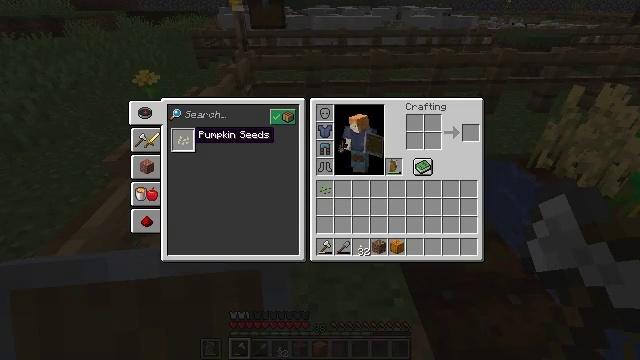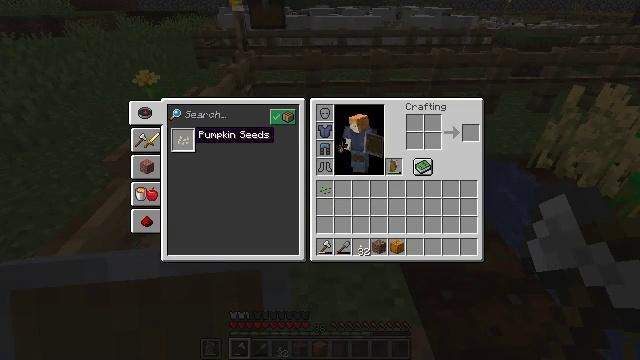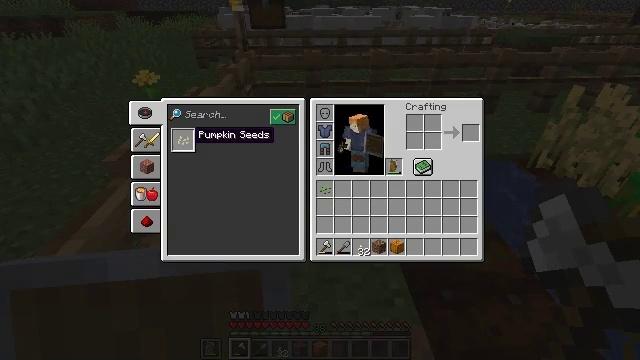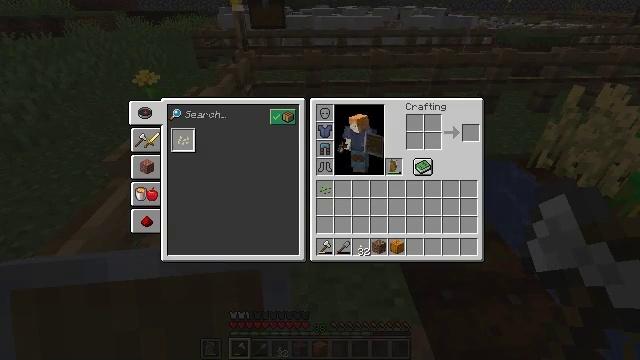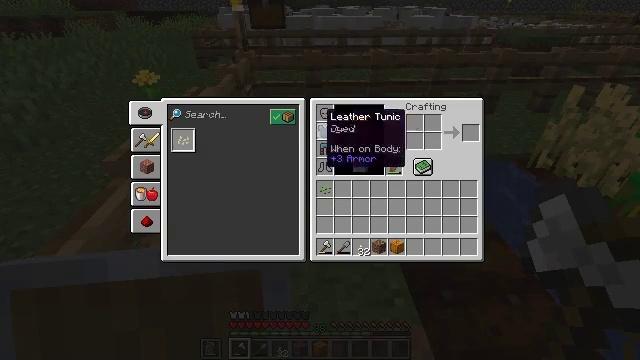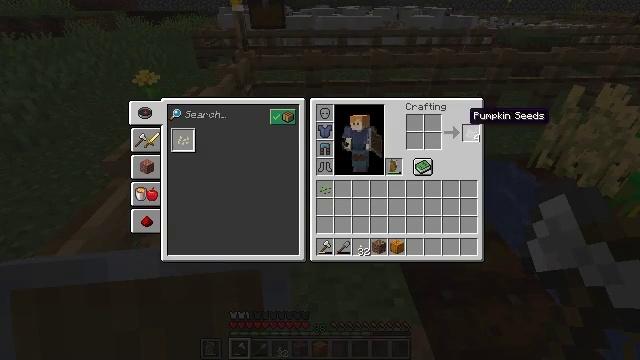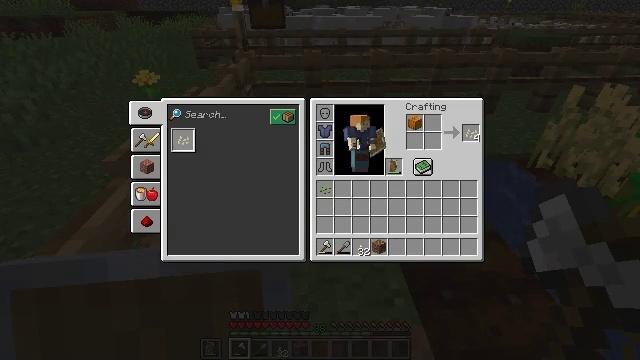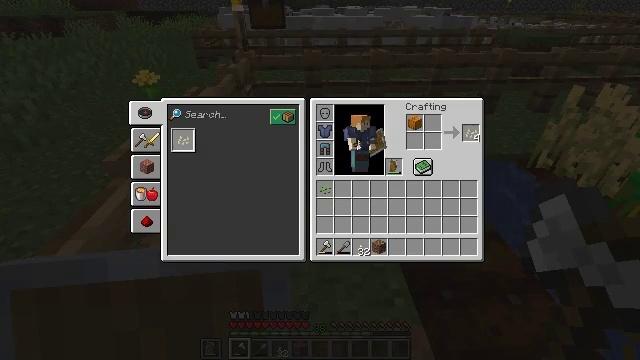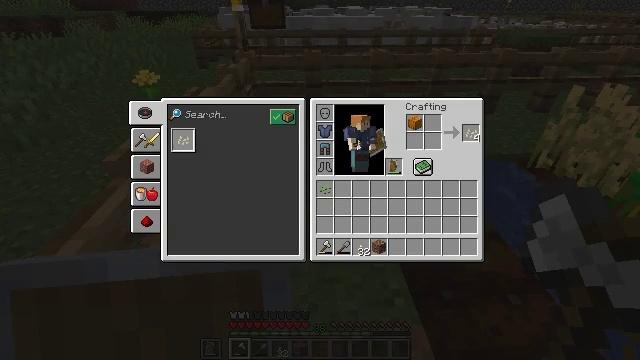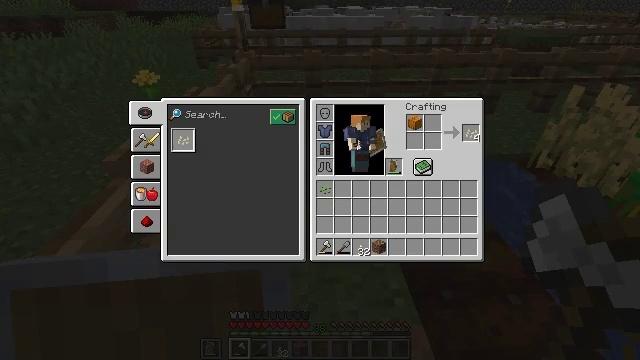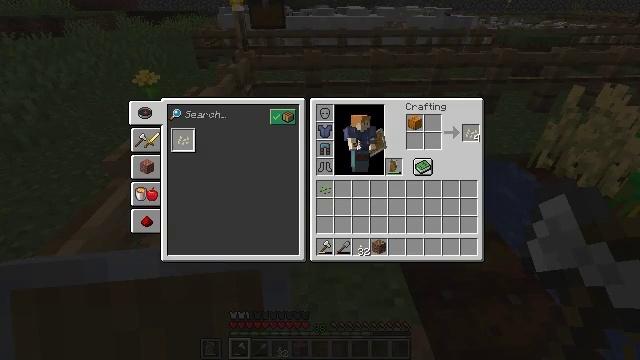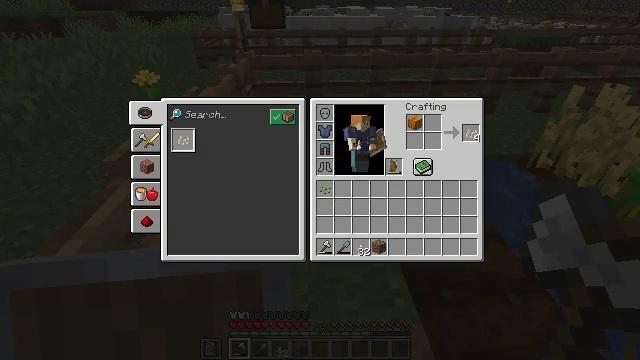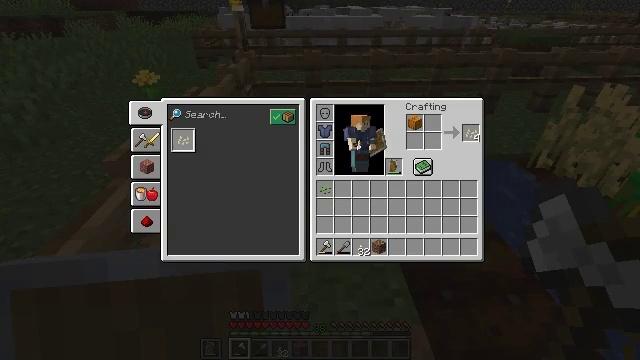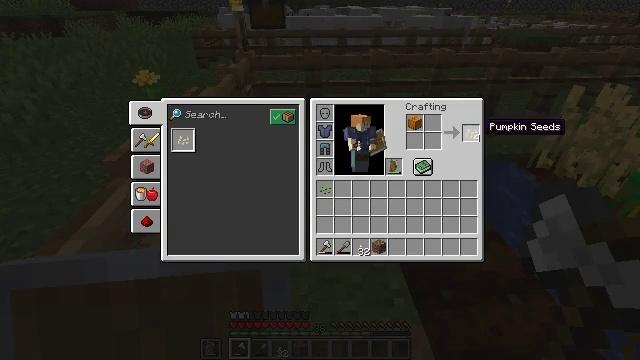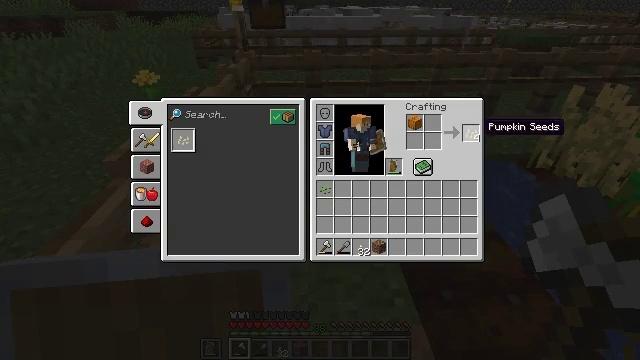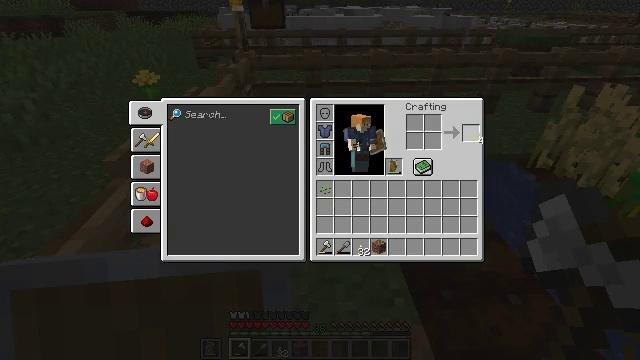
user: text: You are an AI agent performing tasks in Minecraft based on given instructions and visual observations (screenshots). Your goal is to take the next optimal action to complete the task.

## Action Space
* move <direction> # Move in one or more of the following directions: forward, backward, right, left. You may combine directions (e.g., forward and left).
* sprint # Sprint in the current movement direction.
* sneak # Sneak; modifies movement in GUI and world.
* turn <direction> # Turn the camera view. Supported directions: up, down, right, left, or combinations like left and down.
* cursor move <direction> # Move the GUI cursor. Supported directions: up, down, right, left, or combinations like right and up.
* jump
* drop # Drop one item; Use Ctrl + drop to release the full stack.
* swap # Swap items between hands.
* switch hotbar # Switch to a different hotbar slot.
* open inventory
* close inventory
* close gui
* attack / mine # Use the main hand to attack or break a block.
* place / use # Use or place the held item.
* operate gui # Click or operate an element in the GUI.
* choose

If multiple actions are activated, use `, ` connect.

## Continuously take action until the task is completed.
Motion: motion action
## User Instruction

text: Obtain pumpkin seeds from a pumpkin.
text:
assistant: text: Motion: operate gui
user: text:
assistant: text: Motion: operate gui
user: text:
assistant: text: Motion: cursor move right
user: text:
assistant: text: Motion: cursor move right and up
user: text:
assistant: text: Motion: cursor move right
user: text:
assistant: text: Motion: cursor move right
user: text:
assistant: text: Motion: no_op
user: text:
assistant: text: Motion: no_op
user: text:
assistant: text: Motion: no_op
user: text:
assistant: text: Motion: cursor move right
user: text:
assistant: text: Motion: no_op
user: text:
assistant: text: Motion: cursor move left
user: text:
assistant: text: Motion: cursor move left
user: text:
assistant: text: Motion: no_op
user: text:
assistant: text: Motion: operate gui
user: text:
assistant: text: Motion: operate gui
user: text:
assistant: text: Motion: operate gui
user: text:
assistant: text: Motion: no_op
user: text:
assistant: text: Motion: cursor move left and down
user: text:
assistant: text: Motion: no_op